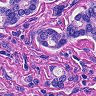
Metastatic tissue present: yes